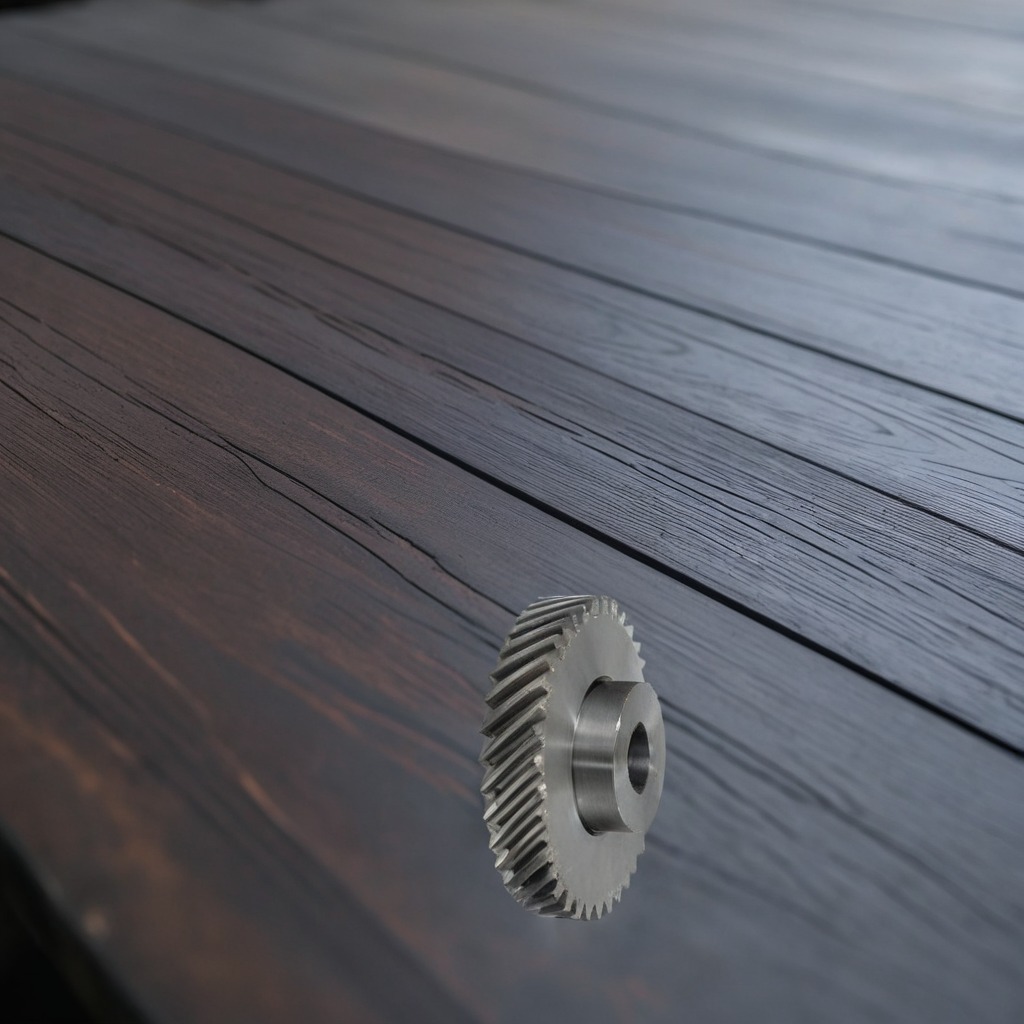
A steel gear with teeth is lying on a table in a small garage at twilight.